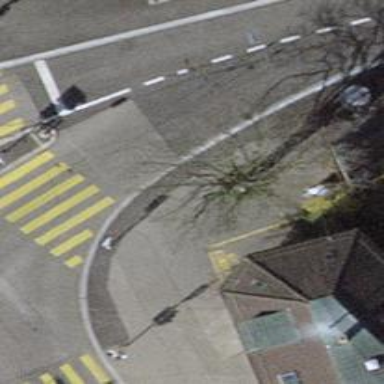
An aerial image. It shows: Asphalt sidewalk.